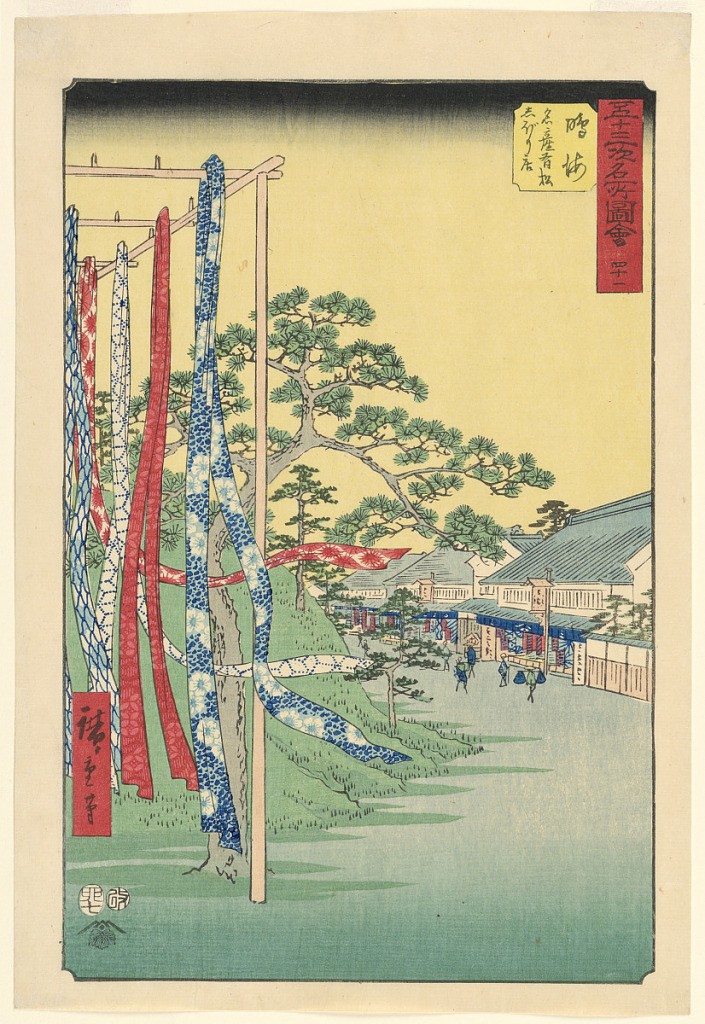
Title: Narumi, Specialty Shop with Arimatsu Shibori Cloth, from the Famous Sights of the Fifty-Three Stations series, No. 41
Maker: Ando Hiroshige, Japanese, 1797–1858
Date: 1855
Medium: Woodblock print in colored ink on paper
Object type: Print
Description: In the foreground, strips of brightly patterned cloth, hang from tall wooden stands, fluttering in the wind as they dry. In the background, small figures pass in front of a row of shops, presumably the shops that would sell the product fabricated from the textiles: summer weight kimono.